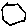
Label: hexagon